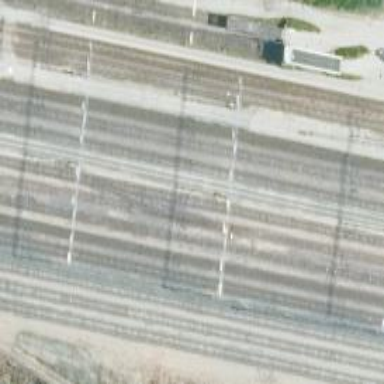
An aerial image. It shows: Siding railway line with electrified contact line for the trains.